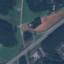
Label: Highway